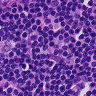
Metastatic tissue present: no